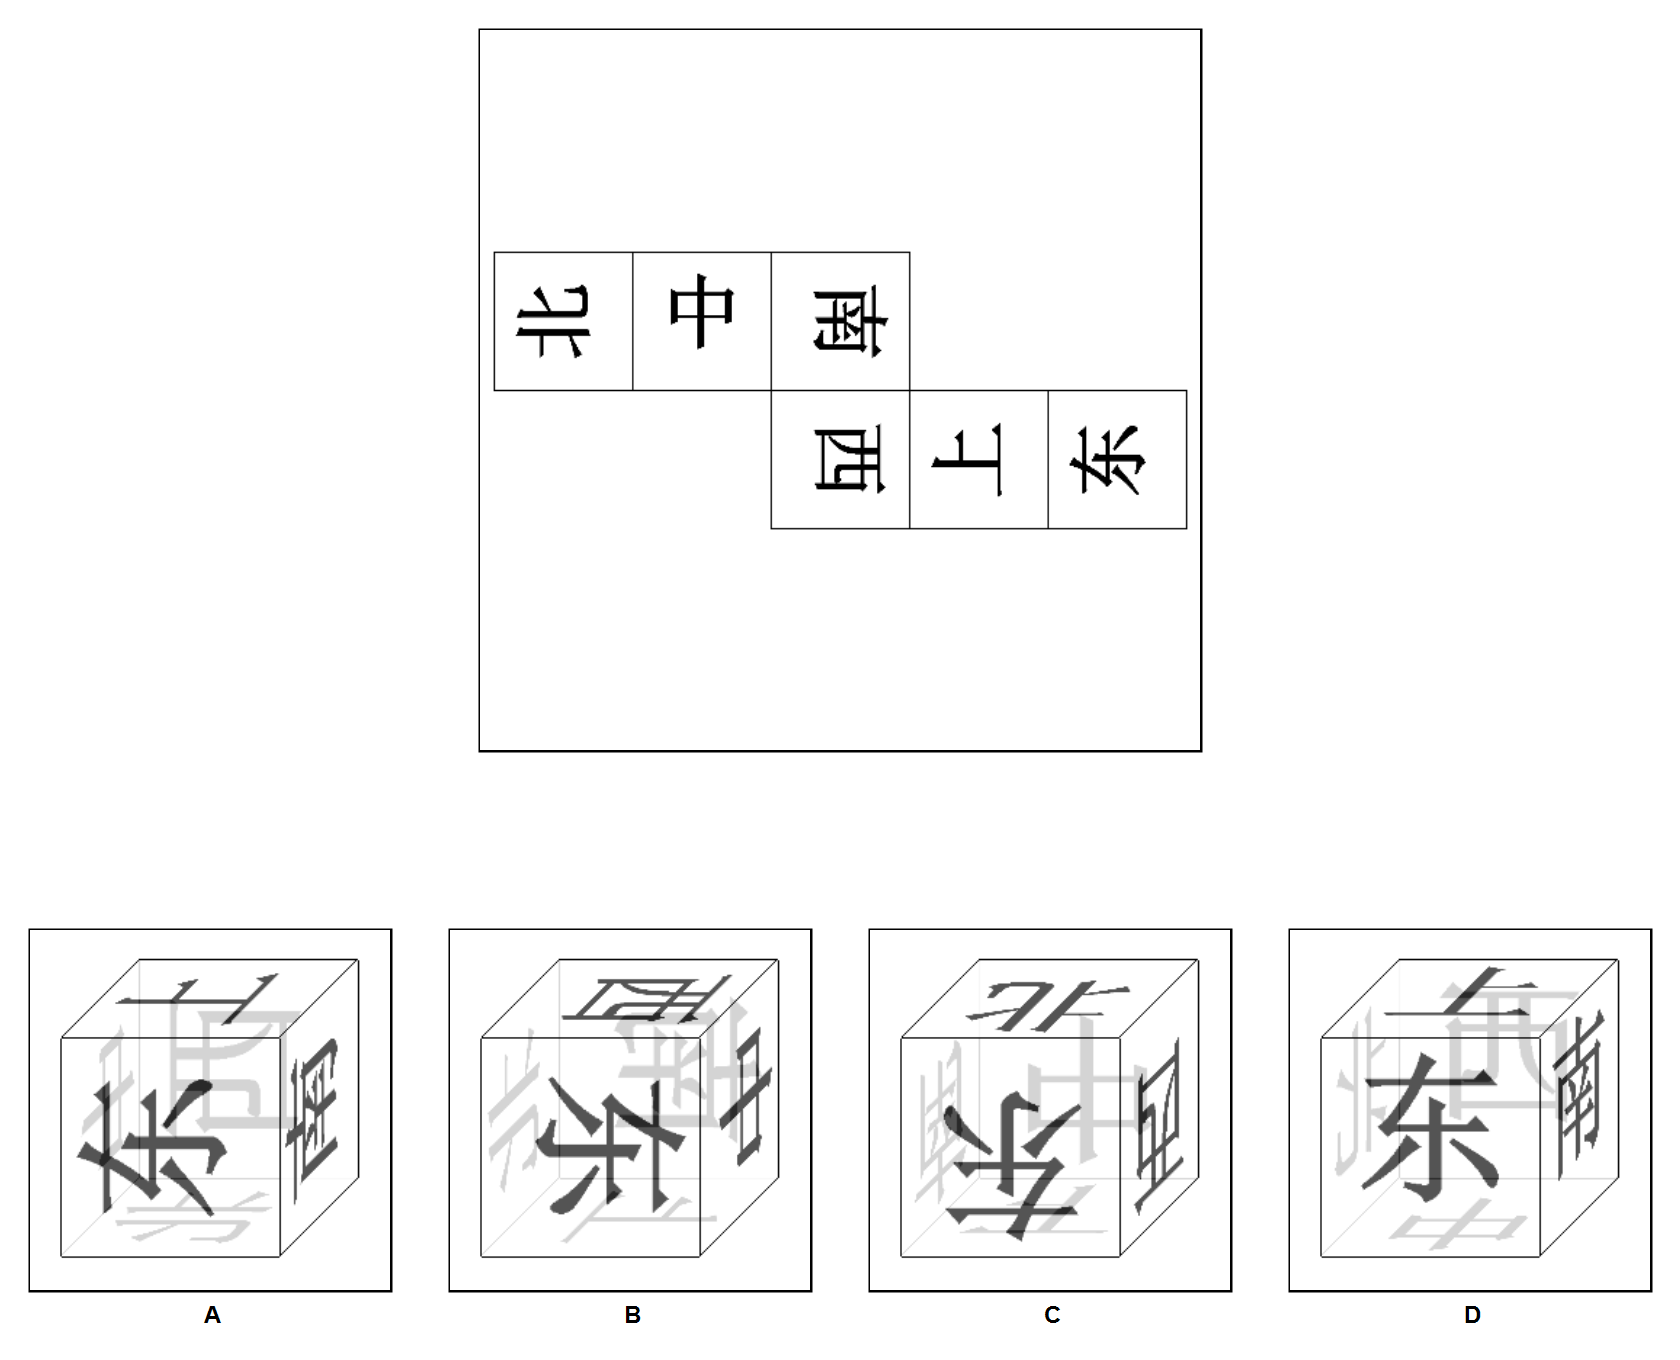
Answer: D